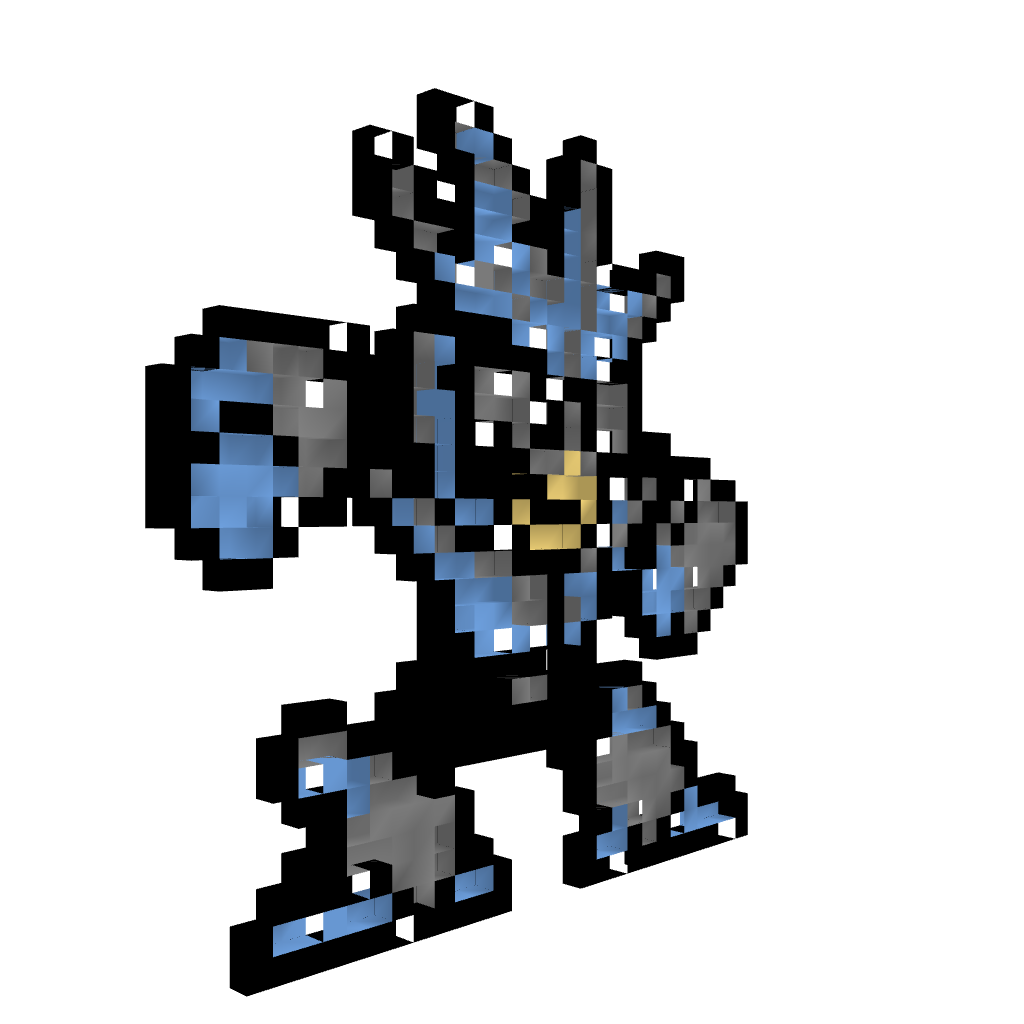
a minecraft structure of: Gemini Man high quality